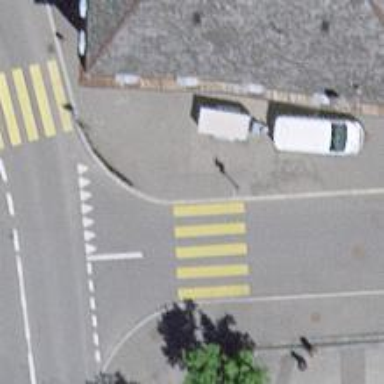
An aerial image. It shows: Zebra crossing on the road.